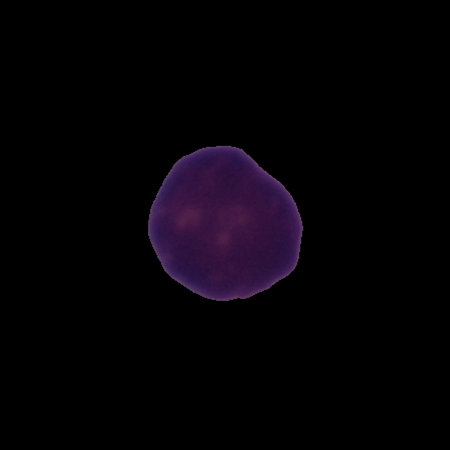
Label: healthy